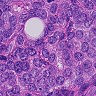
Metastatic tissue present: yes